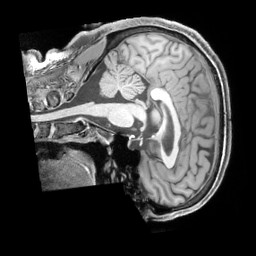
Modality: T1w
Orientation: sagittal
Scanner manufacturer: siemens
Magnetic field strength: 3 T
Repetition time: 2.3 s
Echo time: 0.00226 s